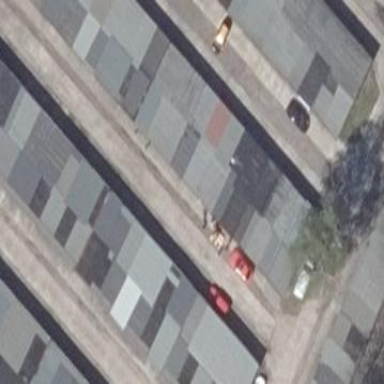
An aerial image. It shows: Group of garages.